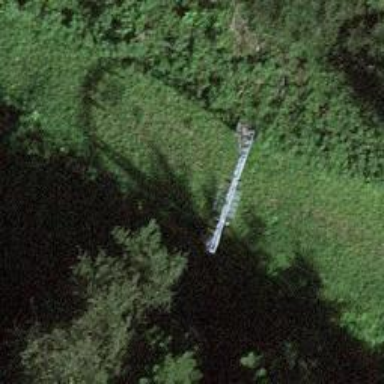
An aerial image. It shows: Pylon used for aerialway.